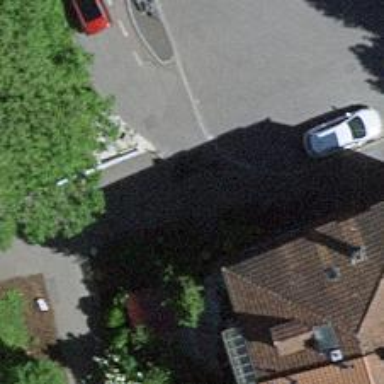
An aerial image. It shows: Bollard barrier.